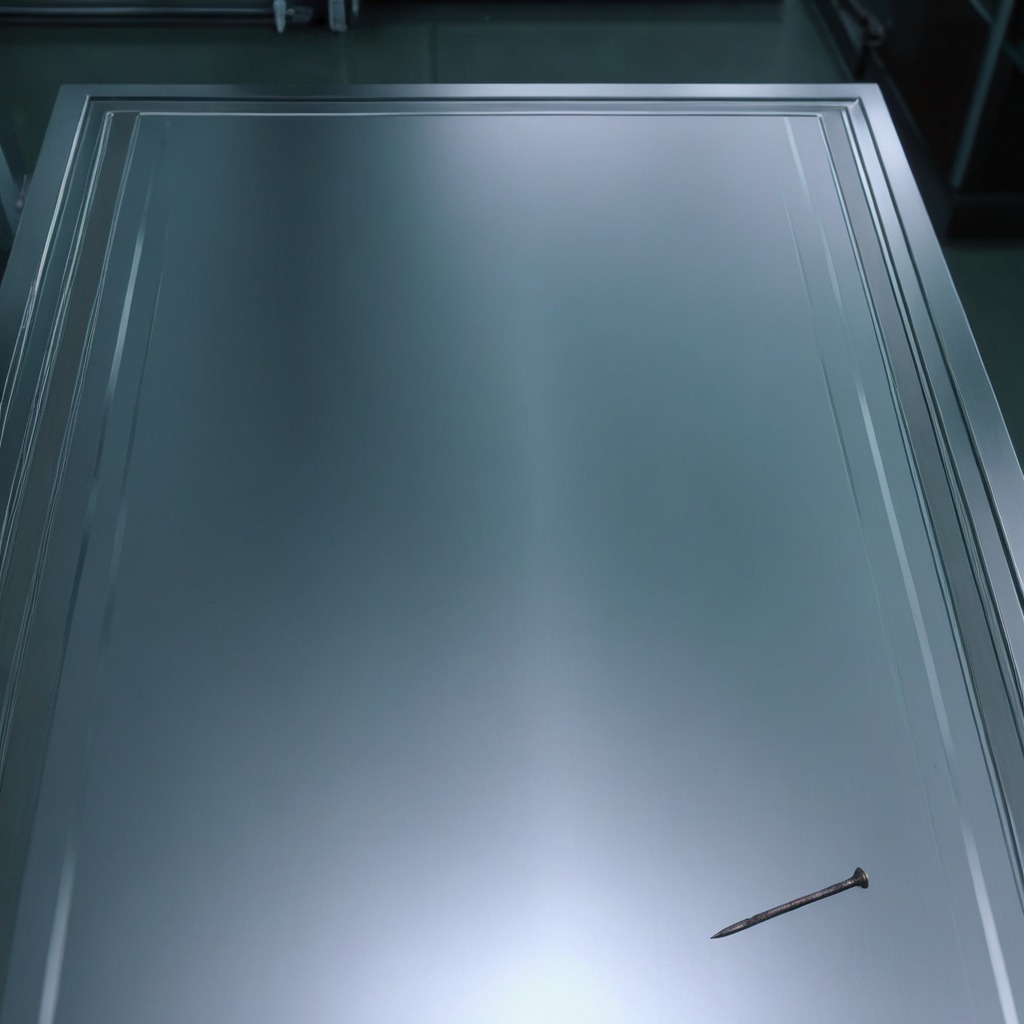
A nail is lying on a metal table in a machine shop under fluorescent lights.